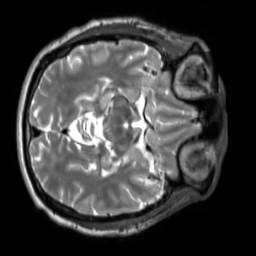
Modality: T2w
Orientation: axial
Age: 62
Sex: male
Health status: ill
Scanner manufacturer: siemens
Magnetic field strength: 3 T
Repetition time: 2.8 s
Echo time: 0.326 s